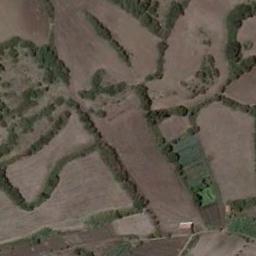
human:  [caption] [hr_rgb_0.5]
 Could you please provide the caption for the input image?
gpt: The bare and green terrace is next to some trees .

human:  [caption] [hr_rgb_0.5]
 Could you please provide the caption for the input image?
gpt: The green plants are on the terrace .

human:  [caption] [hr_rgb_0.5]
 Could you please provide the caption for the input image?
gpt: Many trees are planted in the terraces which are in the middle of the image .

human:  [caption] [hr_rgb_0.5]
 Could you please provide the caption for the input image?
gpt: A large layer of brown and green mixed terraces .

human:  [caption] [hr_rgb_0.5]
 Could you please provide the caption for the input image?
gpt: There are many green bushes on the terraces .